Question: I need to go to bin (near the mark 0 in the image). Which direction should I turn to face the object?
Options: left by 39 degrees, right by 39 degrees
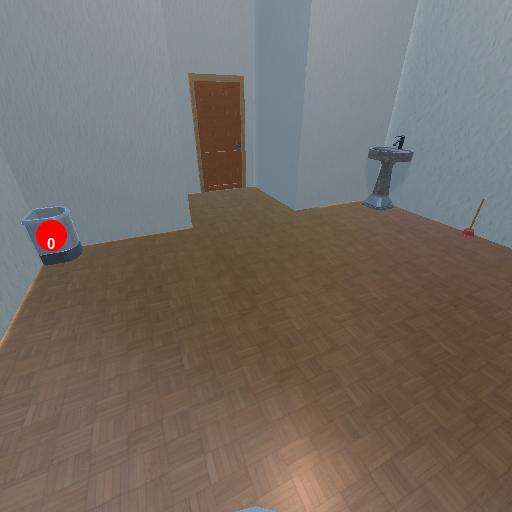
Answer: left by 39 degrees